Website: home-depot
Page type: address-validator
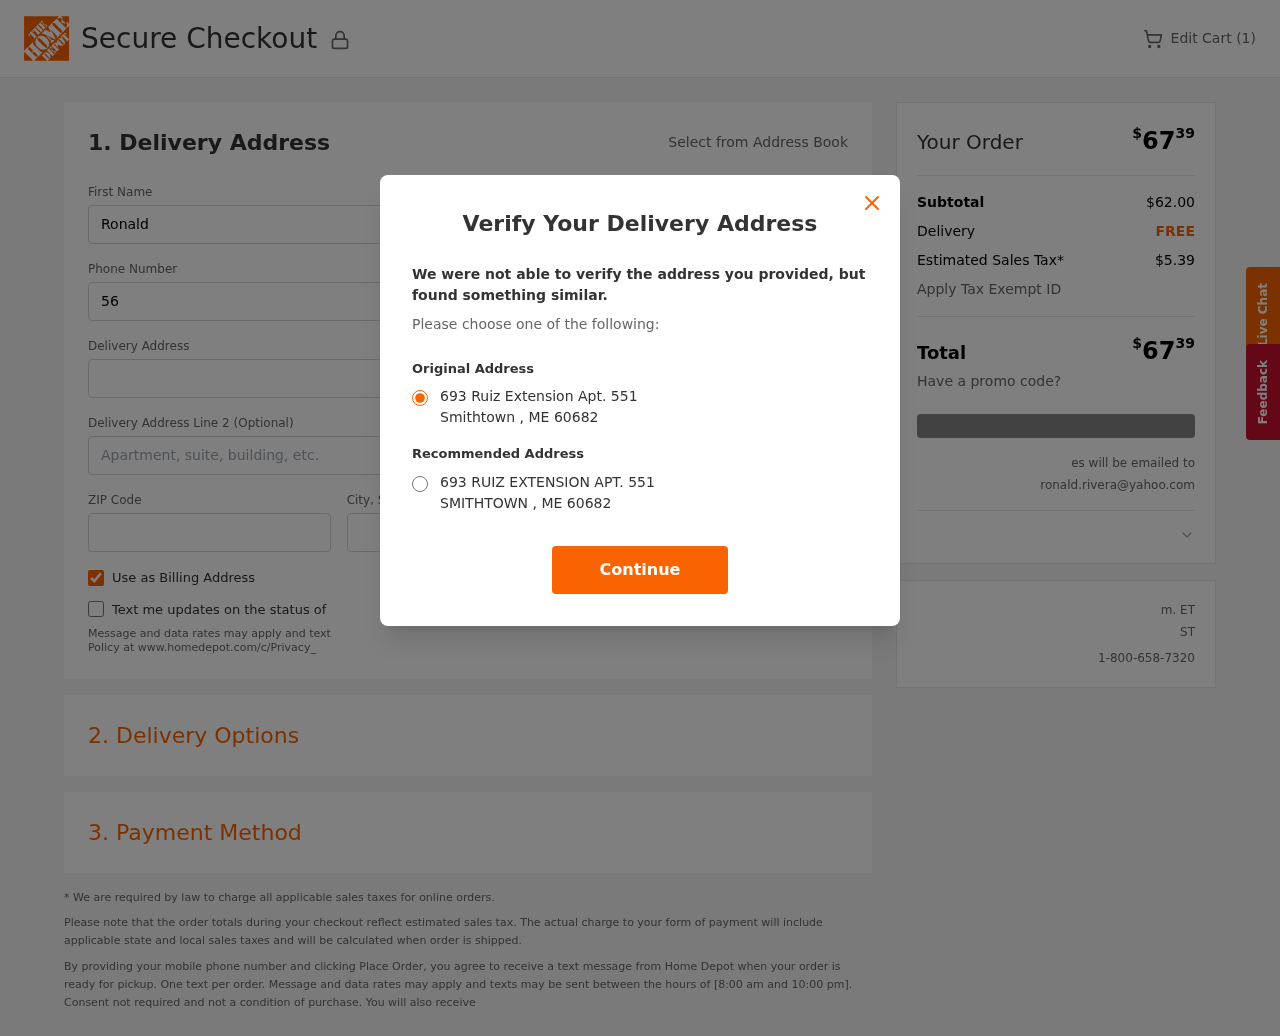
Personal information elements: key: PII_CITY
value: Smithtown
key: PII_EMAIL
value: ronald.rivera@yahoo.com
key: PII_POSTCODE
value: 60682
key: PII_STATE_ABBR
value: ME
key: PII_STREET
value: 693 Ruiz Extension Apt. 551
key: PII_FIRSTNAME
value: Ronald
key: PII_LASTNAME
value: Rivera
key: PII_PHONE
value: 5603718659
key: PII_STREET2
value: Suite 750
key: PII_CITY_STATE
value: Smithtown, ME
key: PII_STREET_ALT
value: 693 RUIZ EXTENSION APT. 551
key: PII_CITY_ALT
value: SMITHTOWN
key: PII_POSTCODE_FULL
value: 60682
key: PII_POSTCODE_NUMERIC
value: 60682
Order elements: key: ORDER_NUM_ITEMS
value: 1
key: ORDER_TOTAL
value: $6739
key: ORDER_SUBTOTAL
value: $62.00
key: ORDER_SHIPPING_COST
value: FREE
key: ORDER_TAX
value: $5.39